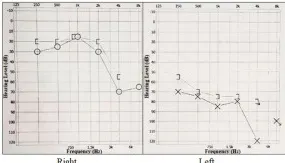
The clinical profile of the family. (D) Pure-tone audiometry (PTA) results of the proband.
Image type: chart (chart)